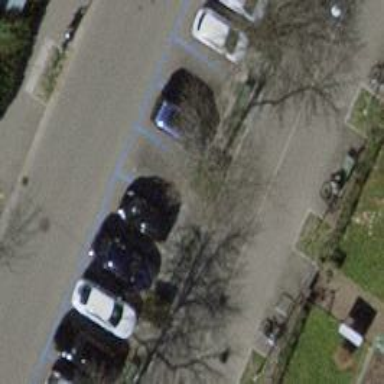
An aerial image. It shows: Avenue lined with trees.